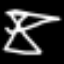
Label: hourglass